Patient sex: F
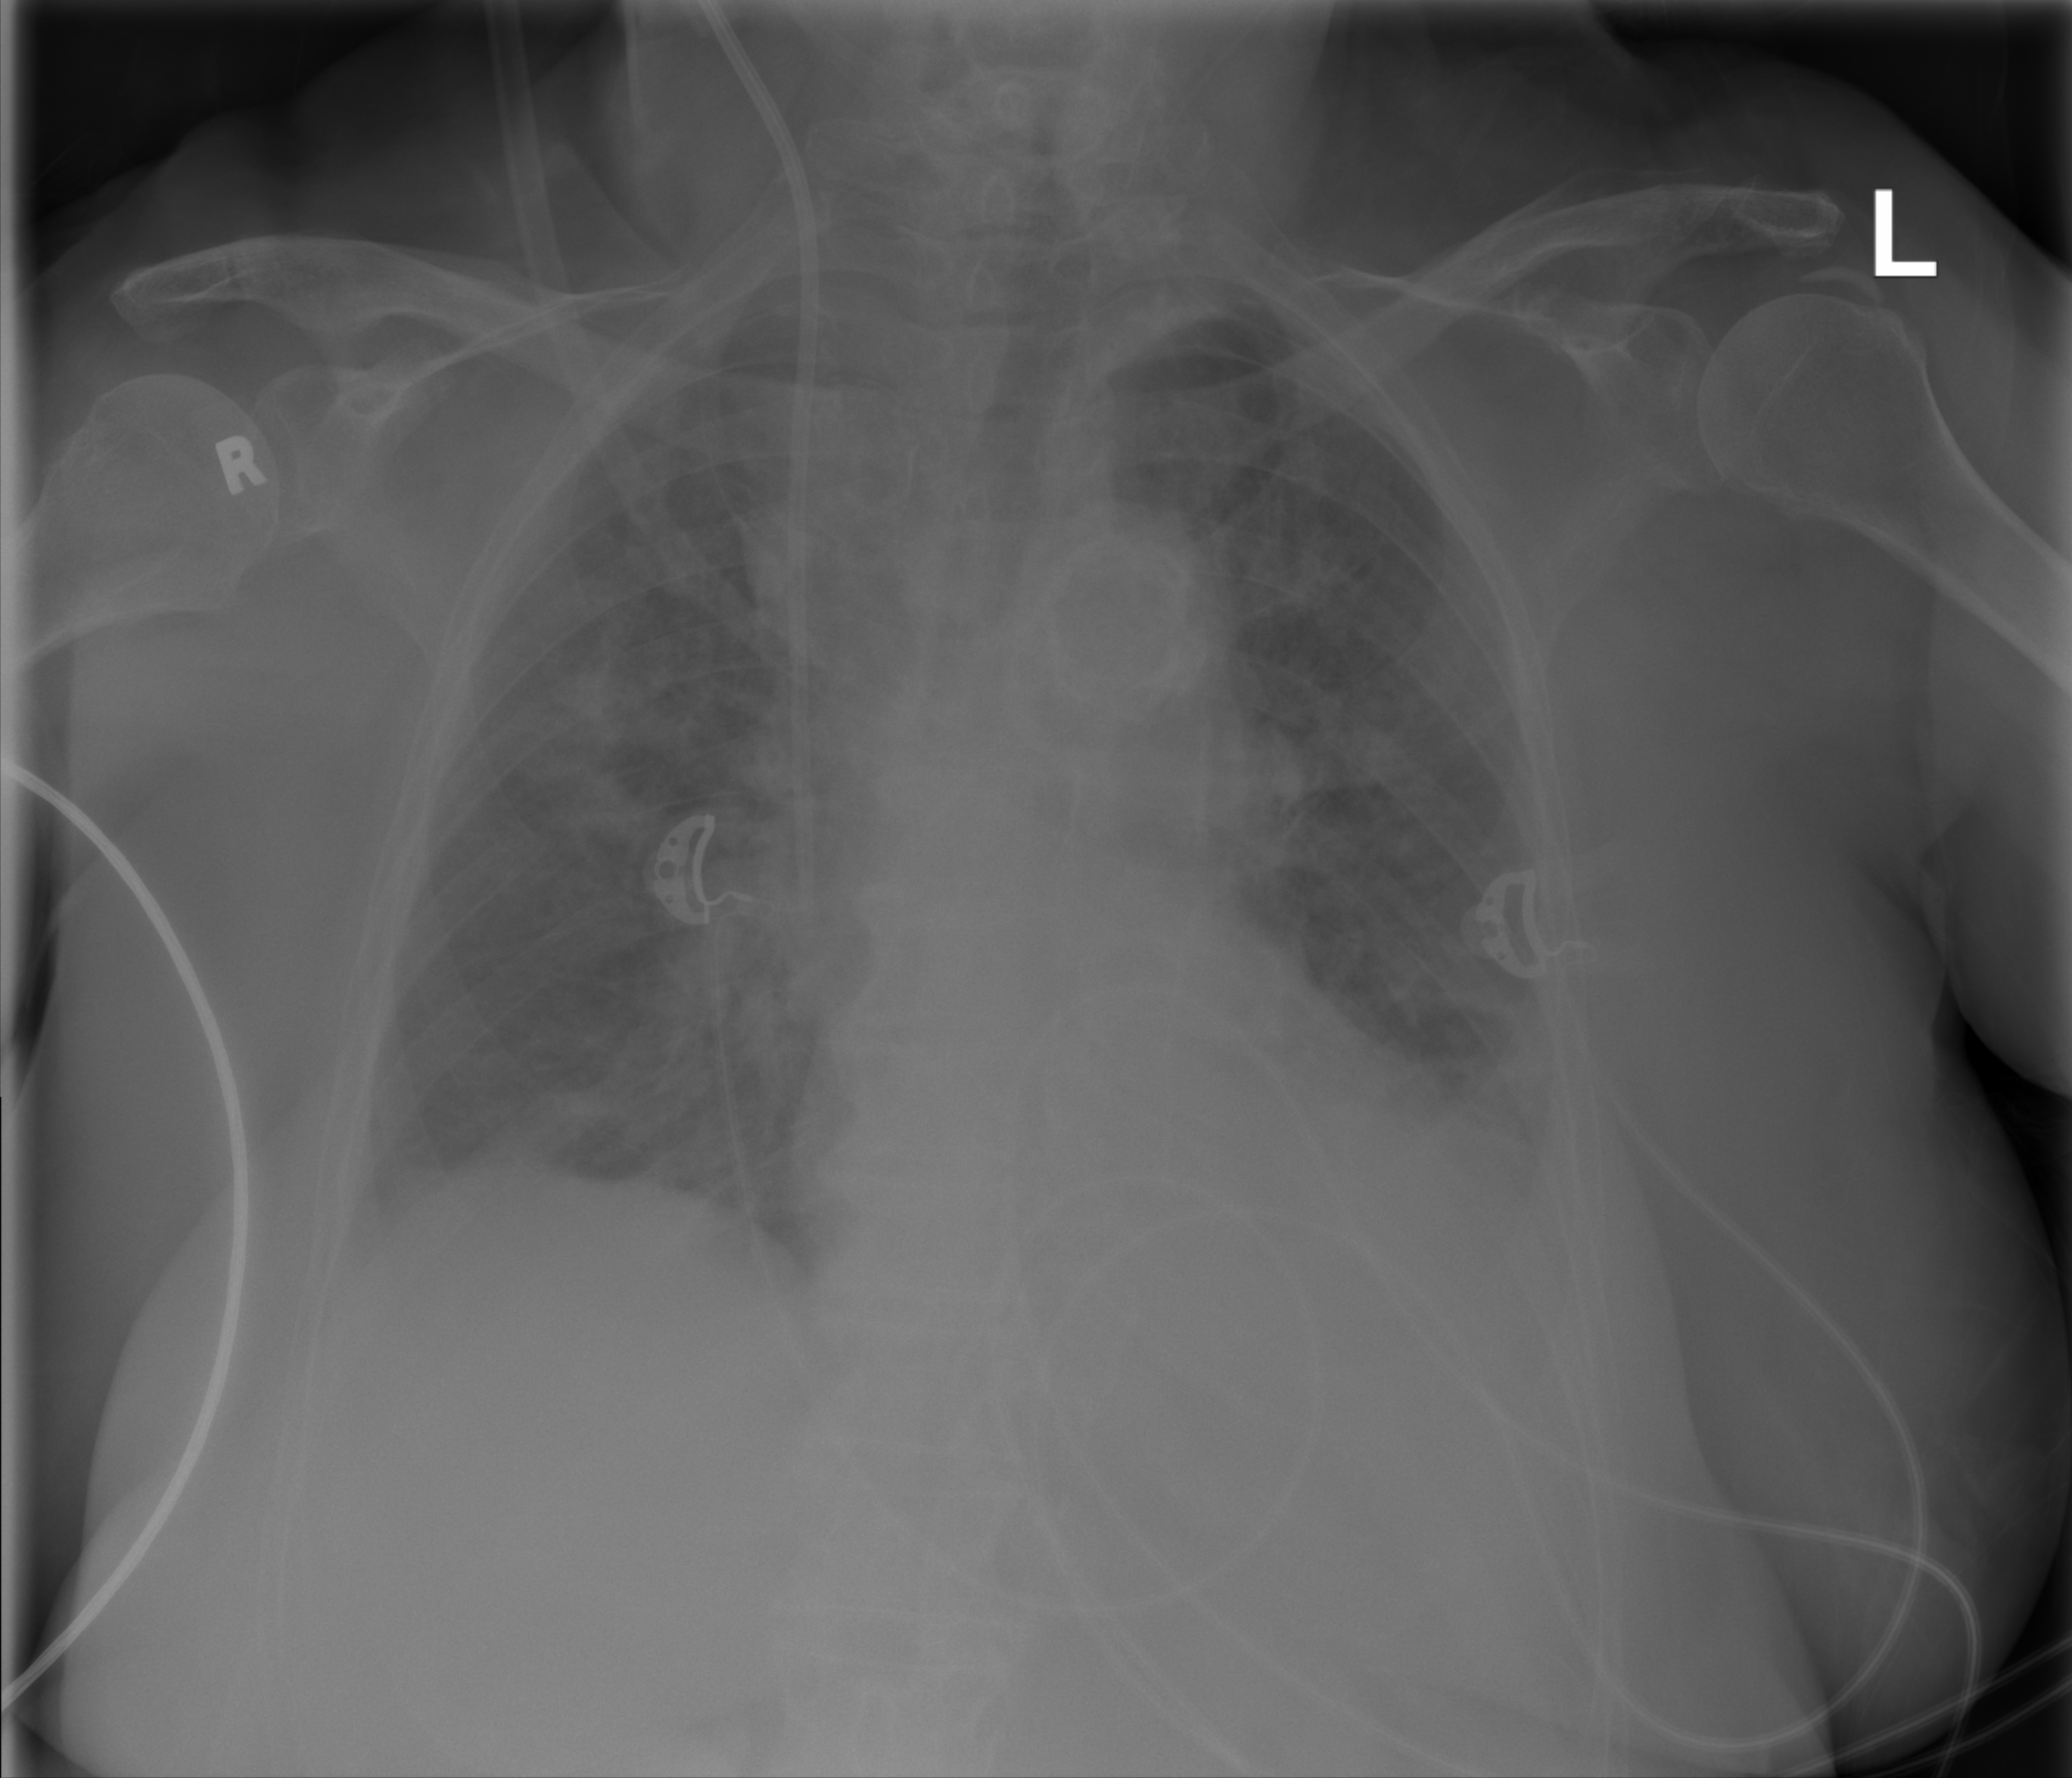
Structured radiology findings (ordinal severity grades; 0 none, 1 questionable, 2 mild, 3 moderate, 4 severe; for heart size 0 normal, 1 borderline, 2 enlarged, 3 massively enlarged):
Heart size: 0
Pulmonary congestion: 2
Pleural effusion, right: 2
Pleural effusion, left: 3
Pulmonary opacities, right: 2
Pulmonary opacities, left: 2
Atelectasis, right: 2
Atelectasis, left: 2